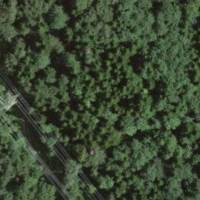
EUNIS habitat code: 44
Species observed at this site:
Sambucus racemosa
Petasites albus